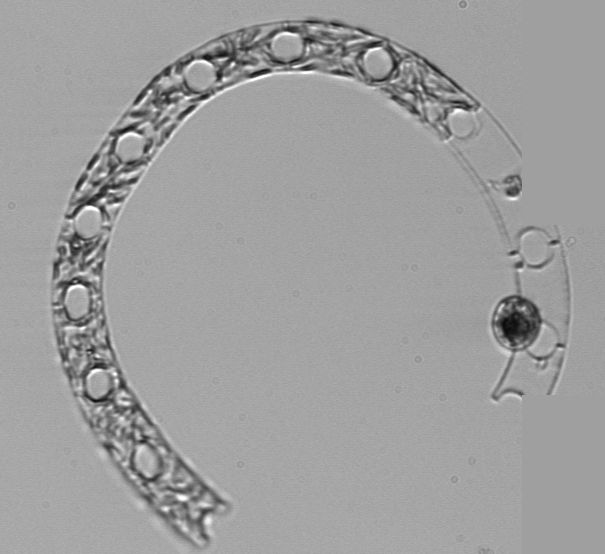
Label: Eucampia